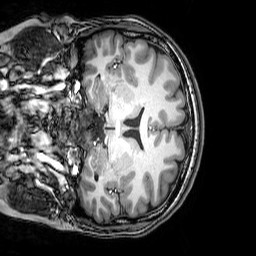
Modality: T1w
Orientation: coronal
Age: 40
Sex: female
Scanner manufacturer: philips
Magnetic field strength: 3 T
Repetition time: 0.008113 s
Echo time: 0.003709 s